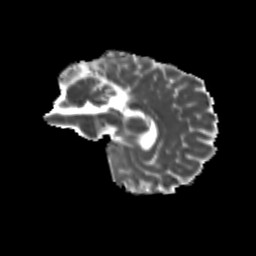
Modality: MD
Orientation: sagittal
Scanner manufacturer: siemens
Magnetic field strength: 3 T
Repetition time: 9.2 s
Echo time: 0.084 s